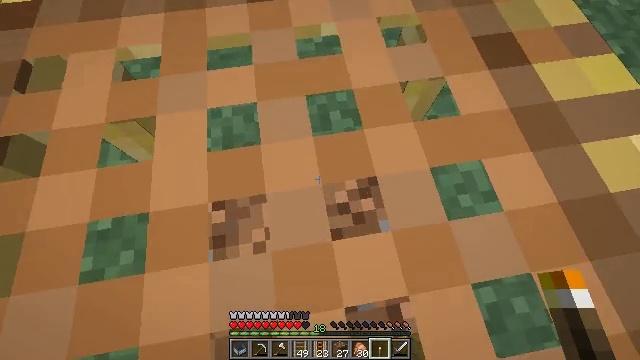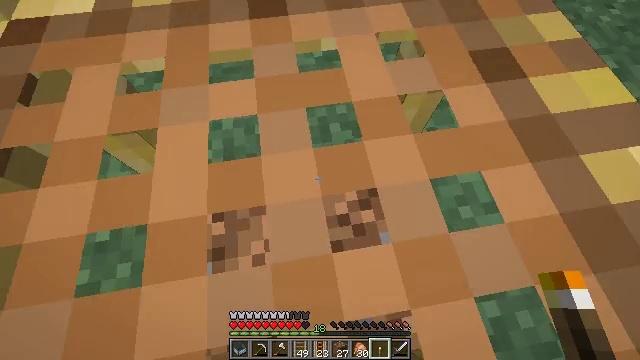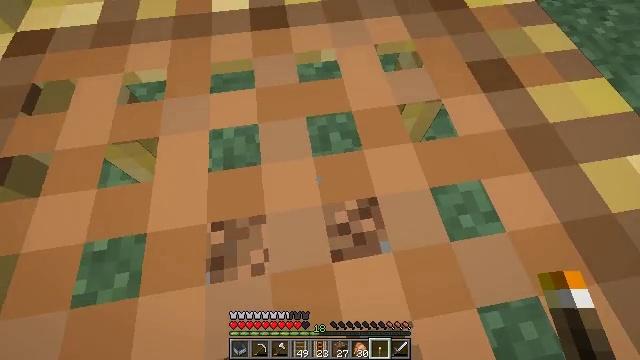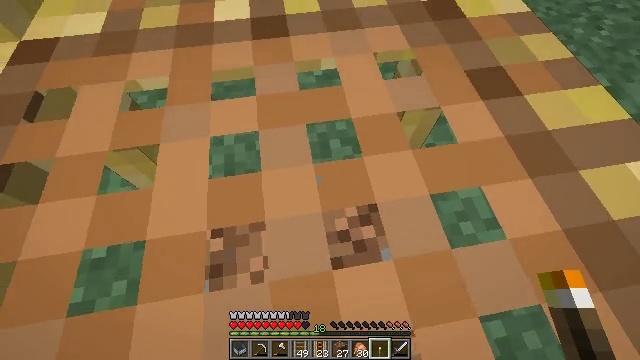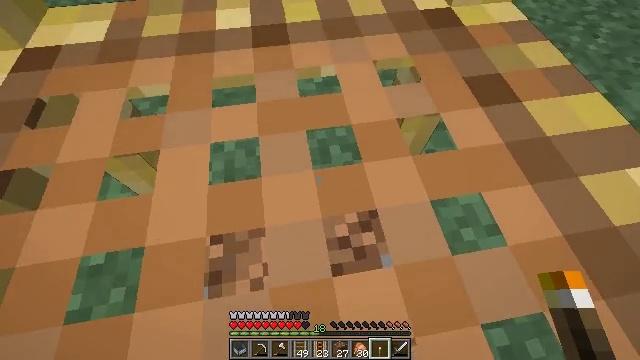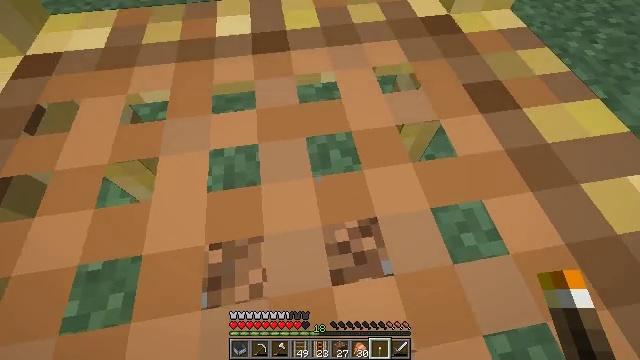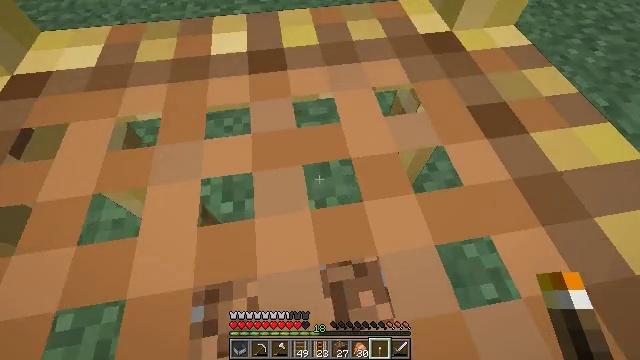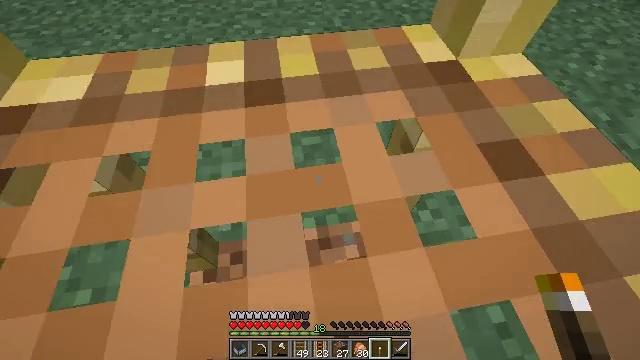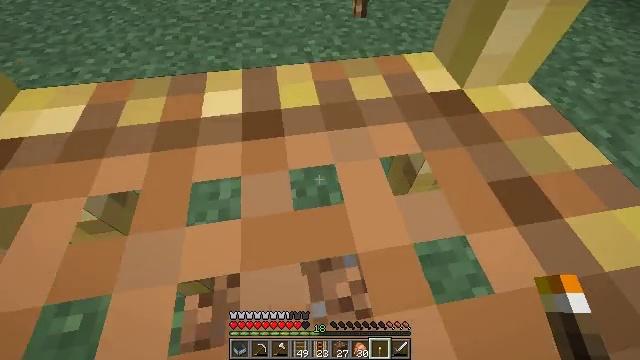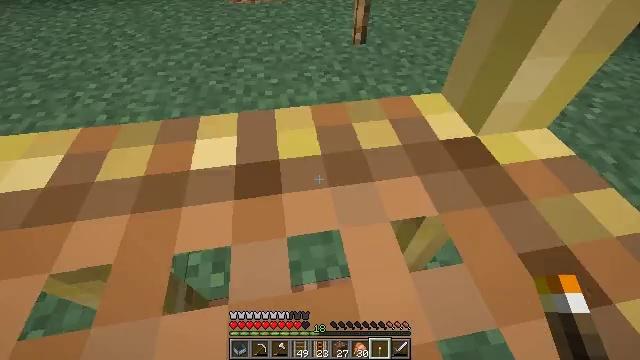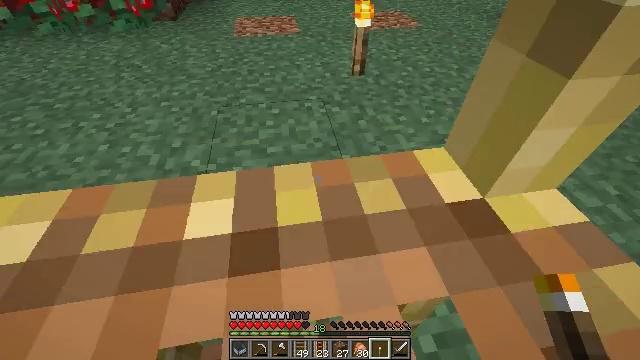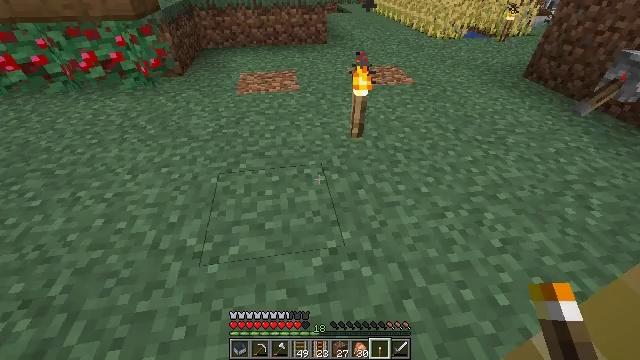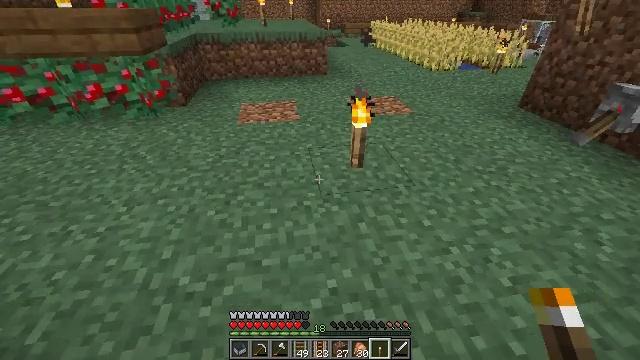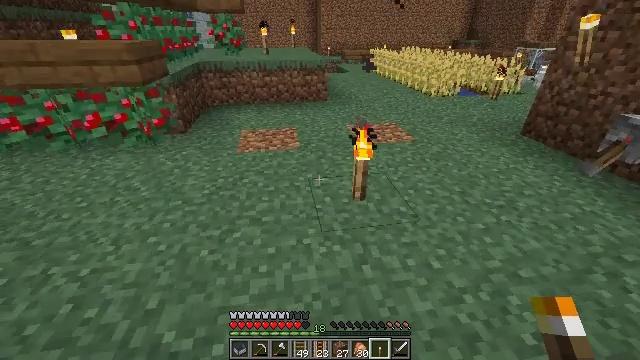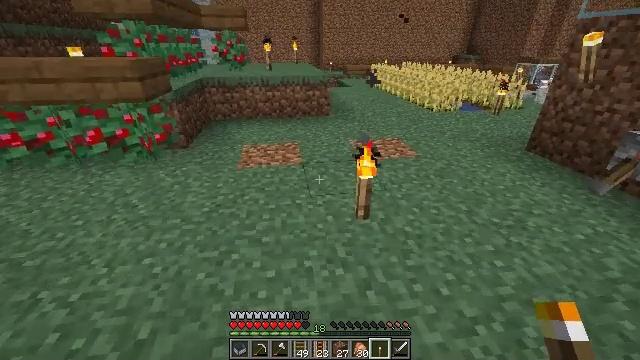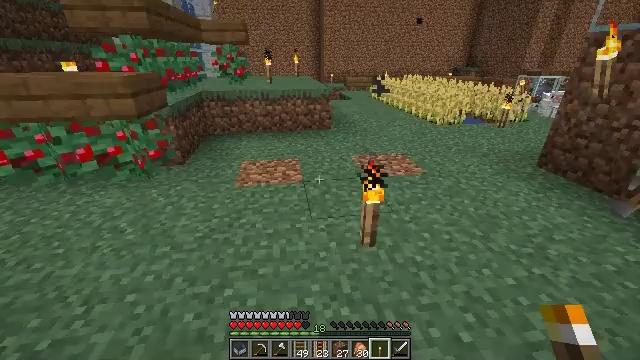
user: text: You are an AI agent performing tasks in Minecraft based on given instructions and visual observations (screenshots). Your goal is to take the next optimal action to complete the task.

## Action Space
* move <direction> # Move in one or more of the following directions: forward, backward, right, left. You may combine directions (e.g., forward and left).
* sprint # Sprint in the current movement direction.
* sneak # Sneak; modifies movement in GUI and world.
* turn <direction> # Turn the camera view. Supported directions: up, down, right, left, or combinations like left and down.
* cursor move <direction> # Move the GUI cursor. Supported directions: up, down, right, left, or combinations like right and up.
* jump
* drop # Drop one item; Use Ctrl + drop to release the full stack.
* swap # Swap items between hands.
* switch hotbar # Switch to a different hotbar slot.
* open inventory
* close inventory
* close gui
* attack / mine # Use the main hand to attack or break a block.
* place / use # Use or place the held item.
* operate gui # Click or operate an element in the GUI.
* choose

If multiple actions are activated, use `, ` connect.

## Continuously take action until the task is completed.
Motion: motion action
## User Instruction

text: Collect rails for building a railway.
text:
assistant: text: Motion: sneak, turn up
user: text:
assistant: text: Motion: sneak, turn up
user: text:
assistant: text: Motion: sneak, turn up
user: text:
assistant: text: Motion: sneak, turn up
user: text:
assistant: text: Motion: move forward, sneak
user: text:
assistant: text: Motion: move forward, sneak
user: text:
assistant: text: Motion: move forward, sneak, turn up
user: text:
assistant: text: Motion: move forward, sneak, turn up
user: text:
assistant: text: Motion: move forward, turn up
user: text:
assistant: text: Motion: move forward, turn up
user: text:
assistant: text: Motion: move forward, turn up
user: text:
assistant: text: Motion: move forward, turn up
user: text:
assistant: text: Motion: move forward, turn up
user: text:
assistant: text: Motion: move forward, sprint, turn up
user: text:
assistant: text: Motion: move forward, sprint, turn up
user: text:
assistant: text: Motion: move forward, sprint, turn up
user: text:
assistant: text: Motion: move forward, sprint, turn up
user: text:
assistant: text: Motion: move forward, sprint, turn up
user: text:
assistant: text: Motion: move forward
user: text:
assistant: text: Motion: move forward
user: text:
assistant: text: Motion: move forward
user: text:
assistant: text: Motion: move forward
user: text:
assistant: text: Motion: move forward
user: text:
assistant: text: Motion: move forward
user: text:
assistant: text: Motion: move forward
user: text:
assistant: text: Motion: move forward, turn left
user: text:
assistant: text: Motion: move forward, turn left and up
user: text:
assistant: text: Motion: move forward, turn left and up
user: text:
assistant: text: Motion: move forward, turn up
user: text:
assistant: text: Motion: move forward, turn up